Question: All,
I have an application (Very similar to a progressive survey app) with a series of forms, across several views, that builds the data for its model (NewClub) progressively. For example, on page #1, 3 "NewClub" model properties are inserted/updated and then on page 2, 3 or 4 more "NewClub" model properties are inserted/updated, etc.
Because not all of the properties from my model are represented on each page, when I turn on the '[Required(ErrorMessage = "")]' data annotation in the model class, the ModelState is always invalid because of the required properties from the model not existing on all pages.
What's the best way to progressively update my "NewClub" model?
Thanks

'''
public class NewClub
{
public NewClub()
{
//Related tables here
NewClubBuilders = new List<NewClubBuilder>();
NewClubSponsors = new List<NewClubSponsor>();
NewClubCaseQuestions = new List<NewClubCaseQuestion>();
NewClubCaseAnswers = new List<NewClubCaseAnswer>();
NewClubKitOrders = new List<NewClubKitOrder>();
NewClubCommunityLeaders = new List<NewClubCommunityLeader>();
NewClubRecruitingTeams = new List<NewClubRecruitingTeam>();
NewClubRecruitingTeamDates = new List<NewClubRecruitingTeamDate>();
NewClubRecruiterTrainingSchedules = new List<NewClubRecruiterTrainingSchedule>();
NewClubProspects = new List<NewClubProspect>();
}
//Primary Key
public int Id { get; set; }
//Club Info
public string CreatorMasterCustomerId { get; set; }
public string ClubMasterCustomerId { get; set; }
public string District { get; set; }
public string Division { get; set; }
public bool IsConverted { get; set; }
[Display(Name = "Name your club")]
[Required(ErrorMessage = "Please provide your club with a name.")]
public string NewClubName { get; set; }
[Display(Name = "Location of your club")]
[Required(ErrorMessage = "Please provide your club location.")]
public string NewClubLocation { get; set; }
public string NewClubType { get; set; }
//Lt Governor
public string LtGovMasterCustomerId { get; set; }
public string LtGovContact { get; set; }
public string LtGovEmail { get; set; }
public string LtGovPhone { get; set; }
//Club Counselor
public string ClubCounselorMasterCustomerId { get; set; }
[Display(Name = "Club counselor")]
[Required(ErrorMessage = "Club counselor name")]
public string ClubCounselorContact { get; set; }
[Display(Name = "Club counselor email")]
[Required(ErrorMessage = "Club counselor email")]
public string ClubCounselorEmail { get; set; }
[Display(Name = "Club counselor phone")]
[Required(ErrorMessage = "Club counselor phone")]
public string ClubCounselorPhone { get; set; }
//Build Progress
public bool LetsGetStartedComplete { get; set; }
public bool FormANewClubTeamComplete { get; set; }
public bool ResourcesComplete { get; set; }
public bool CaseForANewClubComplete { get; set; }
public bool SubmitSiteSurveyComplete { get; set; }
public bool NewClubBuildingKitComplete { get; set; }
public bool StatsComplete { get; set; }
public bool BuildScheduleComplete { get; set; }
public bool ProspectsComplete { get; set; }
public bool MembersComplete { get; set; }
public bool EmailComplete { get; set; }
public bool ClubOrganizationChecklistComplete { get; set; }
public bool NewClubInformationComplete { get; set; }
public bool PermanentRosterComplete { get; set; }
public bool SubmitCharterPaymentComplete { get; set; }
public bool ClubByLawsComplete { get; set; }
//Date stuff
public DateTime? DateCreated { get; set; }
public DateTime? DateUpdated { get; set; }
// Related tables here
public virtual List<NewClubBuilder> NewClubBuilders { get; set; }
public virtual List<NewClubSponsor> NewClubSponsors { get; set; }
public virtual List<NewClubCaseQuestion> NewClubCaseQuestions { get; set; }
public virtual List<NewClubCaseAnswer> NewClubCaseAnswers { get; set; }
public virtual List<NewClubKitOrder> NewClubKitOrders { get; set; }
public virtual List<NewClubCommunityLeader> NewClubCommunityLeaders { get; set; }
public virtual List<NewClubRecruitingTeam> NewClubRecruitingTeams { get; set; }
public virtual List<NewClubRecruitingTeamDate> NewClubRecruitingTeamDates { get; set; }
public virtual List<NewClubRecruiterTrainingSchedule> NewClubRecruiterTrainingSchedules { get; set; }
public virtual List<NewClubProspect> NewClubProspects { get; set; }
}
'''
'''
public class LetsGetStartedViewModel
{
public NewClub NewClub { get; set; }
public bool HasExistingBuildingClubs { get; set; }
}
public class FormANewClubTeamViewModel
{
public NewClub NewClub { get; set; }
//All club sponsors
public List<NewClubSponsor> Sponsors { get; set; }
}
'''
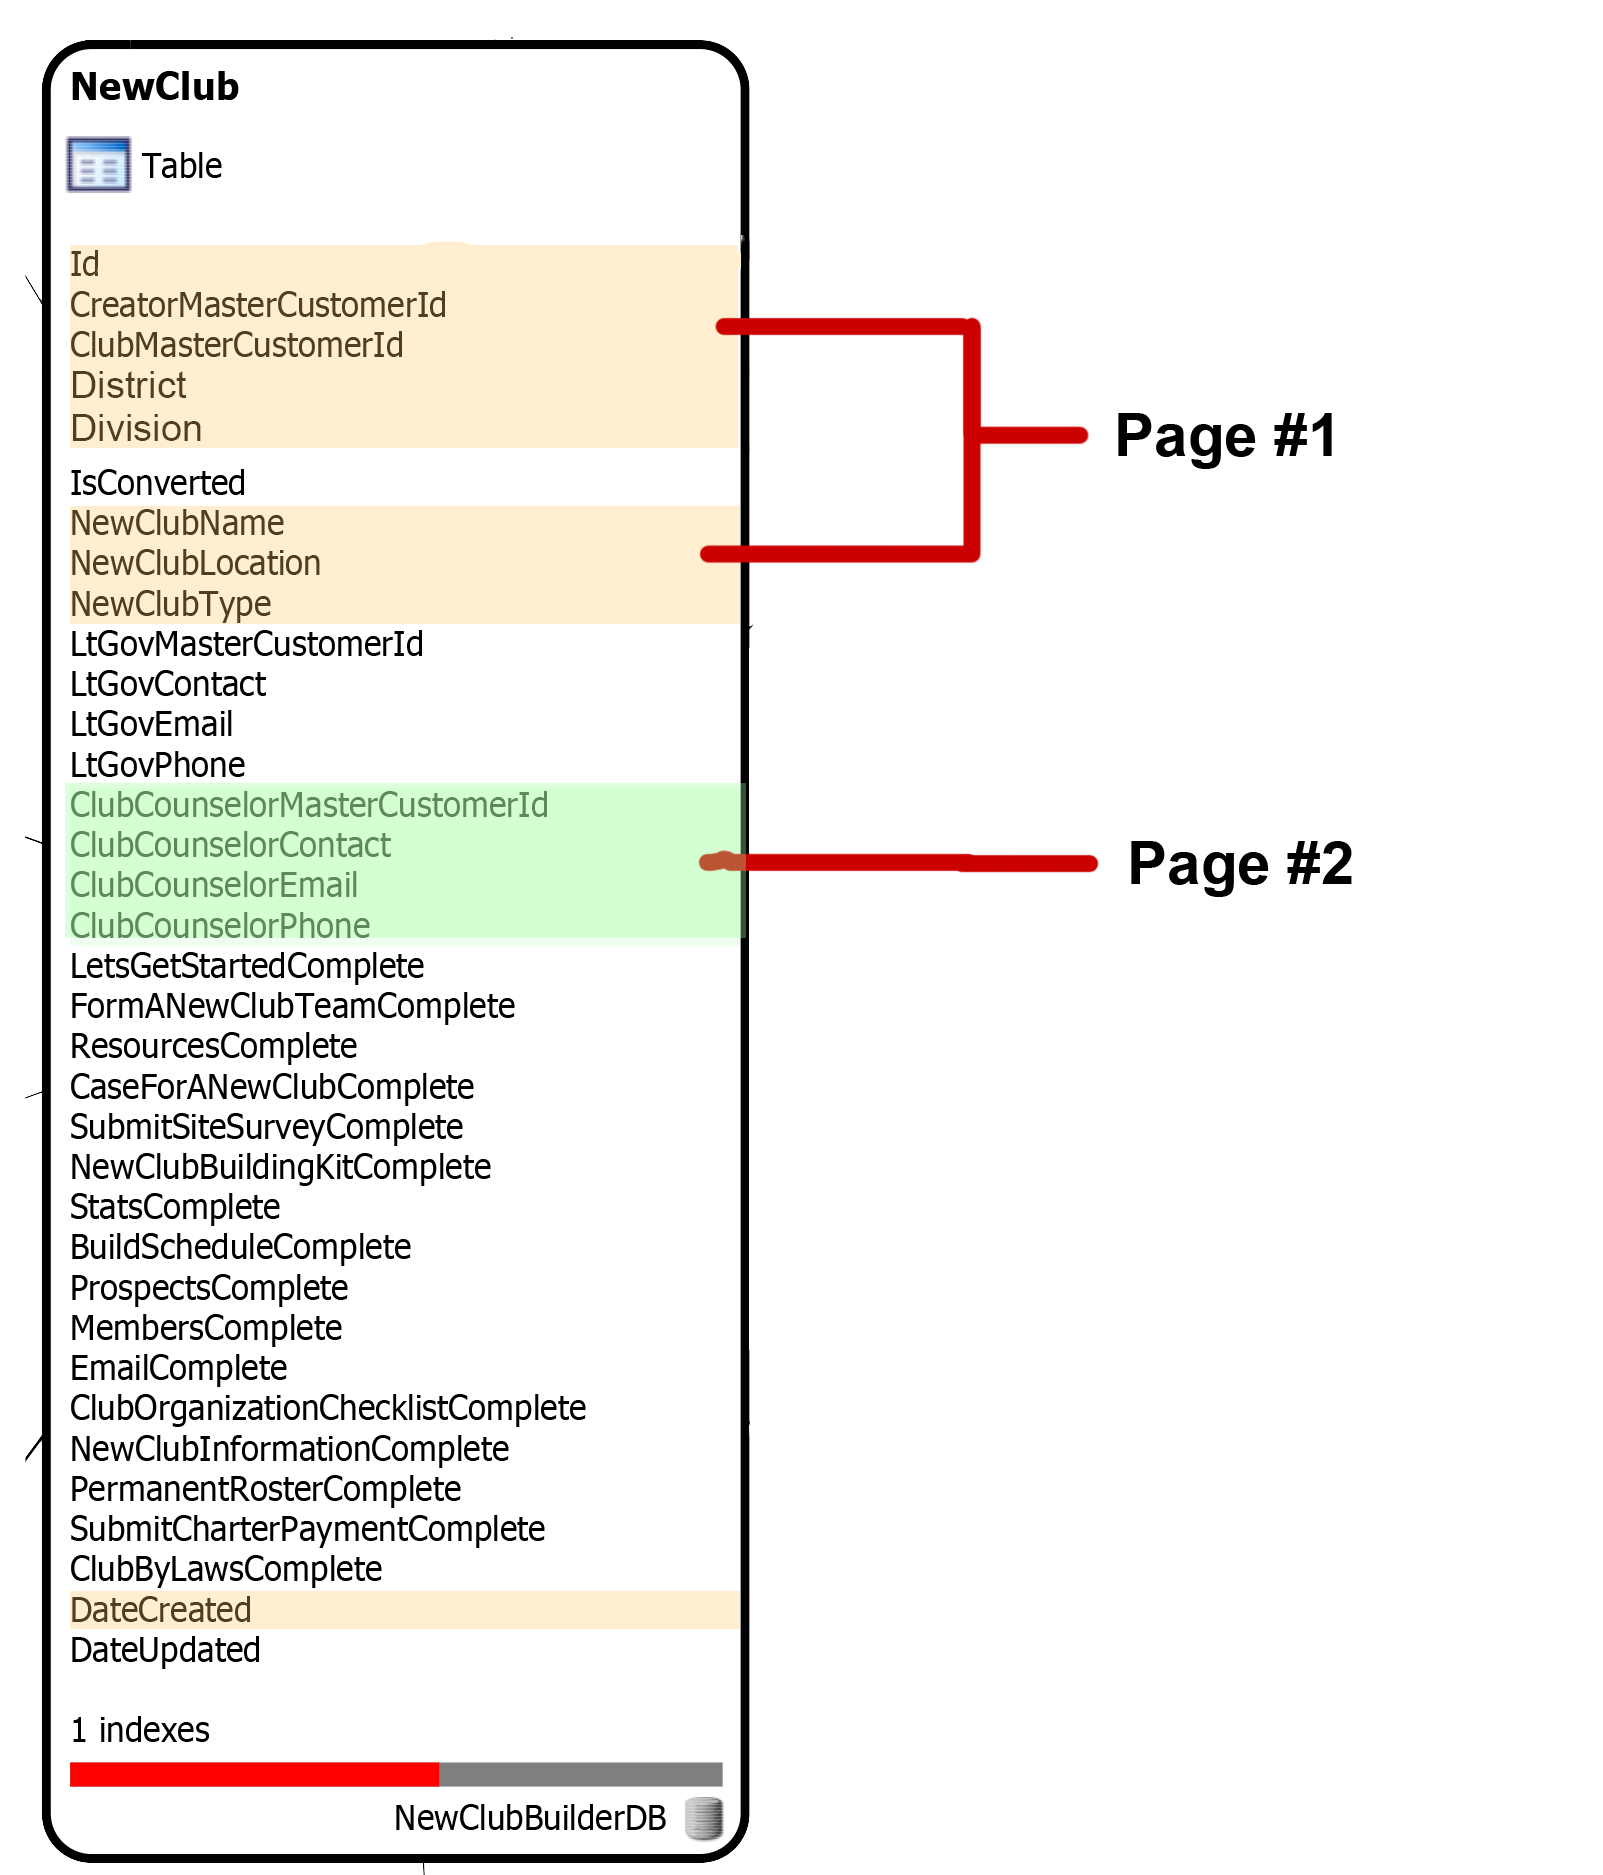
Answer: One way to do it would be to have a different model per 'View' -- i.e., to work with 'ViewModels' instead of with one shared 'Model'. Each 'ViewModel' should of course only contain those properties that are relevant to that particular 'View'.
Then your 'Controller' methods must temporarily save the 'ViewModel' from page before moving the wizard on to page + 1, and finally, when the user clicks on the last page, all data must be submitted to a final 'Controller' method.
You can do that by building a complete 'Model' that contains the other 'ViewModels' as properties. The last wizard page's 'Controller' method then builds up that 'Model' and submits it to the Submit button's 'Controller' method.